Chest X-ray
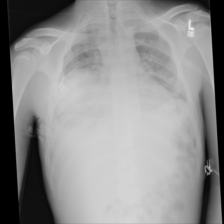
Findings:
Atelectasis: negative
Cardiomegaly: negative
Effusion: negative
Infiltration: negative
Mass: negative
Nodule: negative
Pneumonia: negative
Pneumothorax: negative
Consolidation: negative
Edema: negative
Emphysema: negative
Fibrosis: negative
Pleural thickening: negative
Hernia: negative